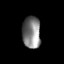
Tissue: skin
Cell type: Epithelial cells
Senescence score: 0.2242
Nuclear area (px): 568
Mean DAPI intensity: 128.548